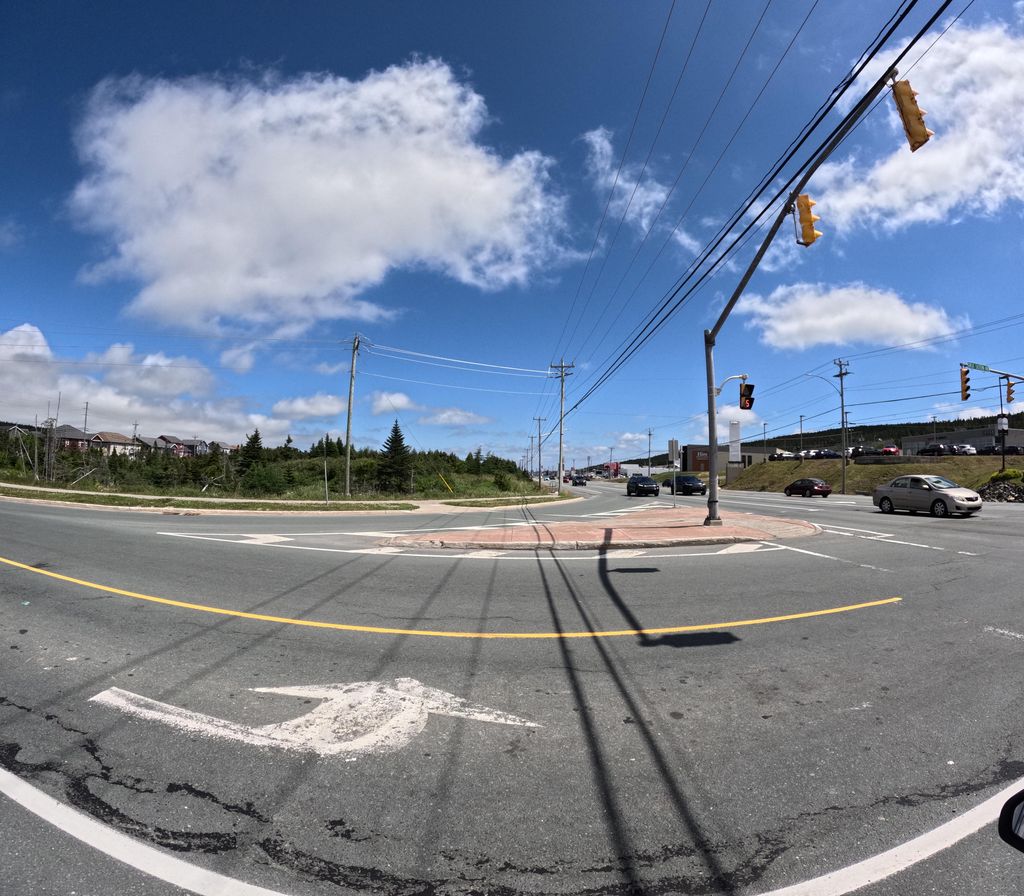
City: st_johns